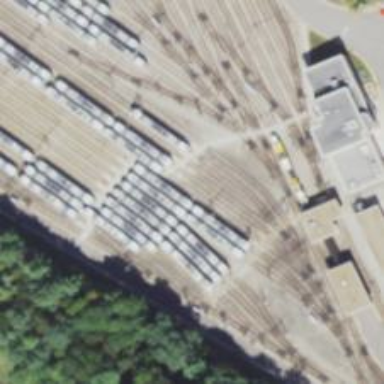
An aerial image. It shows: Light rail service yard with electrified contact lines.